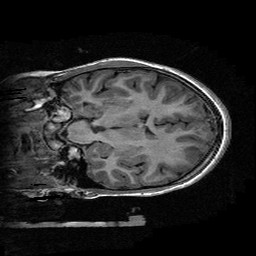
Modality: T1w
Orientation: coronal
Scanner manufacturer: ge
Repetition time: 0.008096 s
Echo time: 0.00318 s